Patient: sex M, age 45
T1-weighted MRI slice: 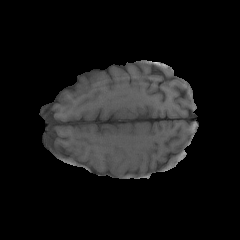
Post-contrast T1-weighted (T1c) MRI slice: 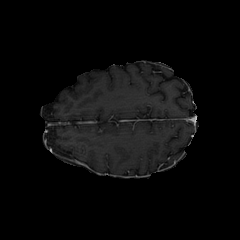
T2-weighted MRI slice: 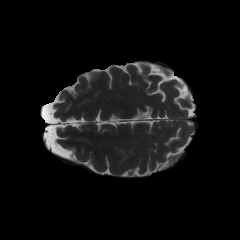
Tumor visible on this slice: no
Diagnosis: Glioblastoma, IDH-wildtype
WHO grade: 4